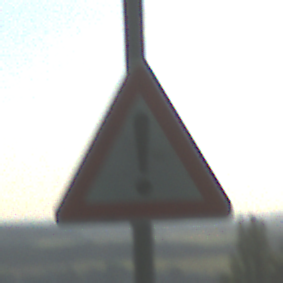
Verkehrszeichen: Gefahrenstelle
Umgebung: Outdoor, Nature
Tageszeit: MorningAfternoon
Wetter: PartlyCloudy
Licht: Natural
Jahreszeit: NotSpecified
Kontrast: HighContrast